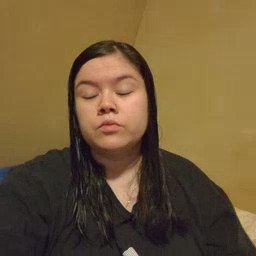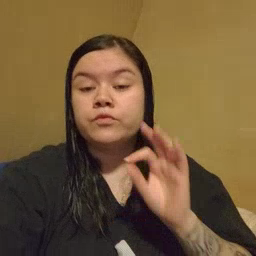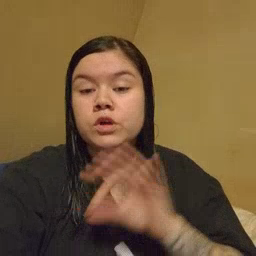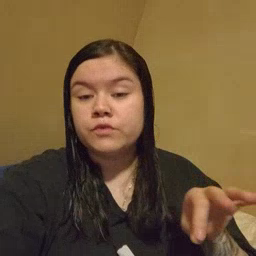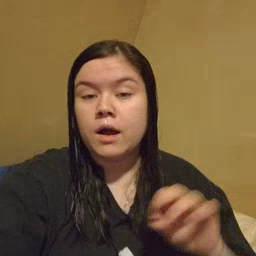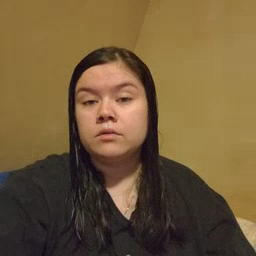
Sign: frenchfries